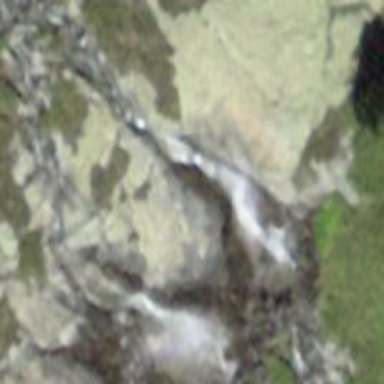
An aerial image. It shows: Beautiful waterfall.